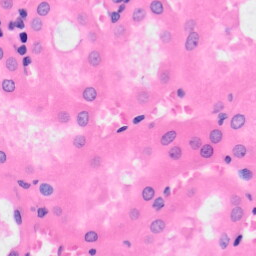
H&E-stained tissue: Kidney